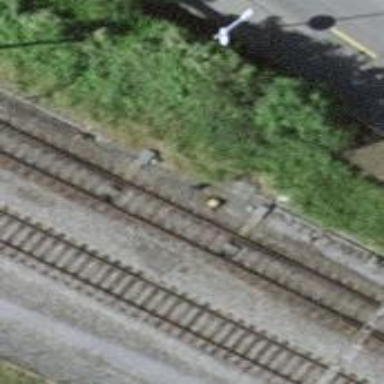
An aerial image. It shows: Single railway track with electrification through contact line.